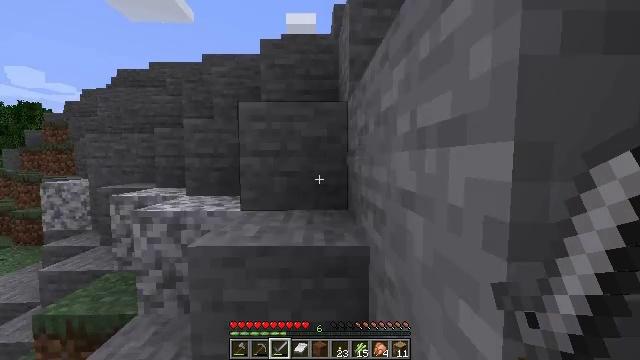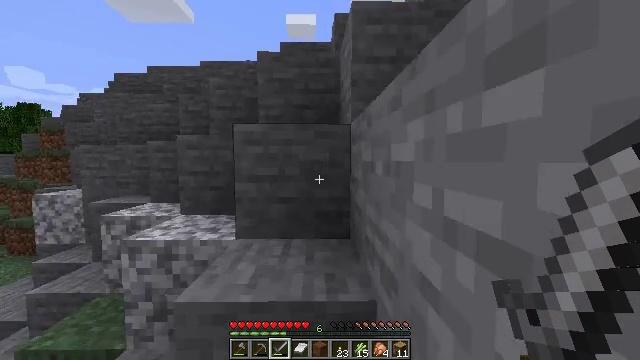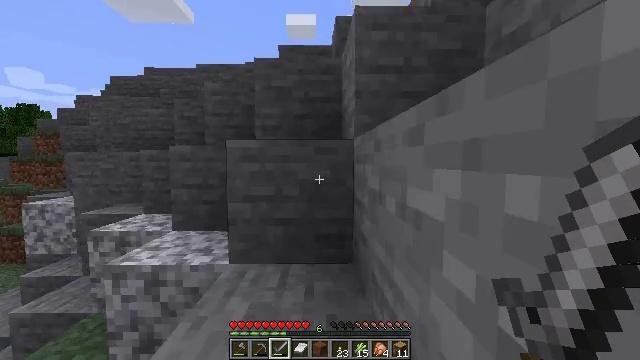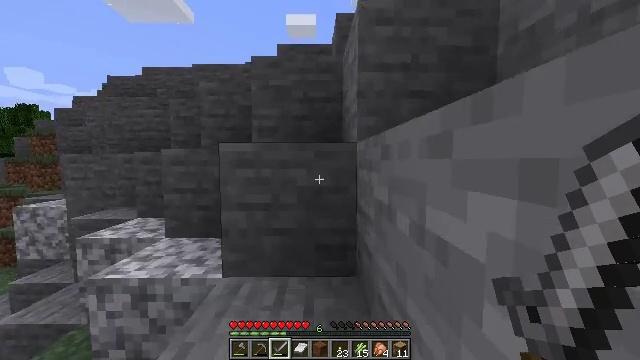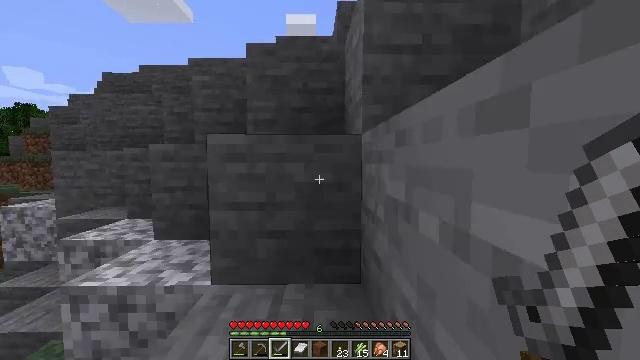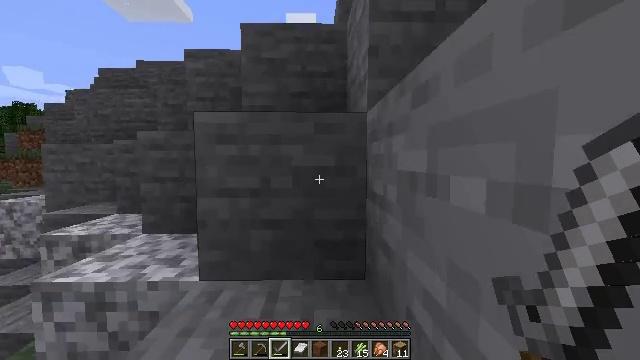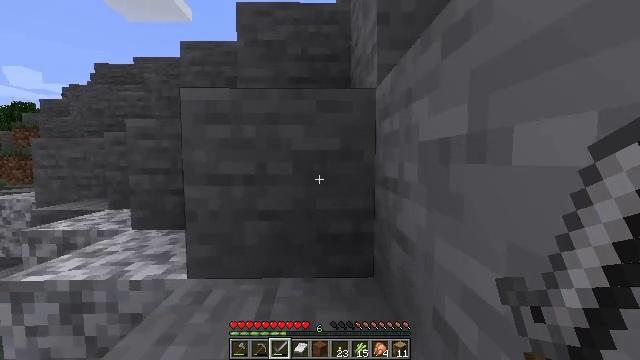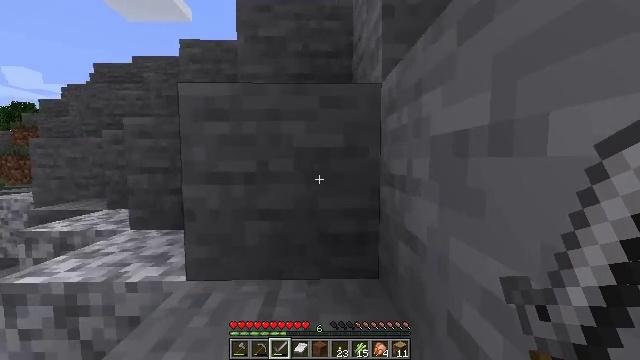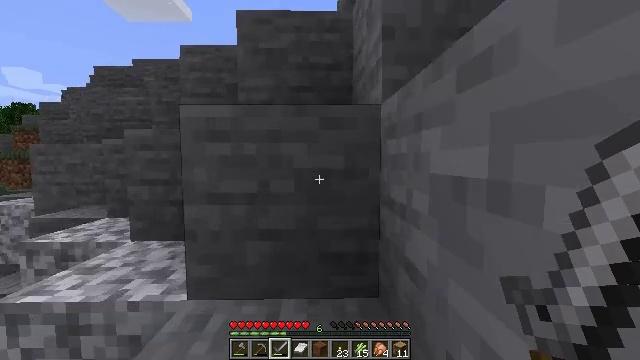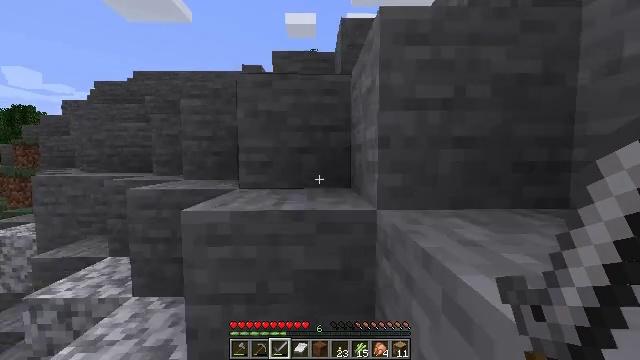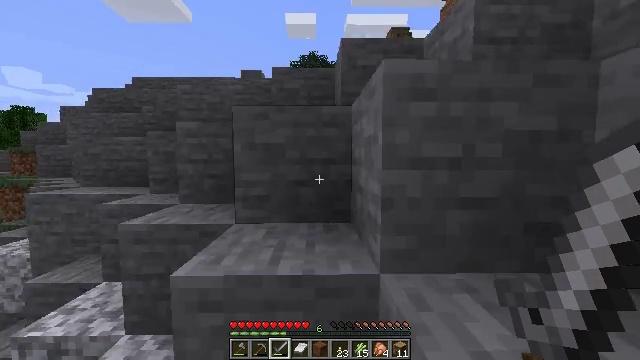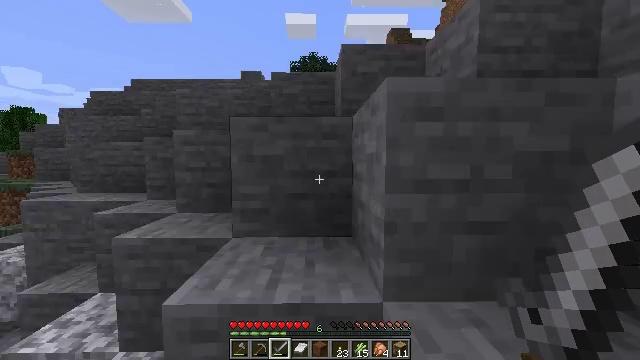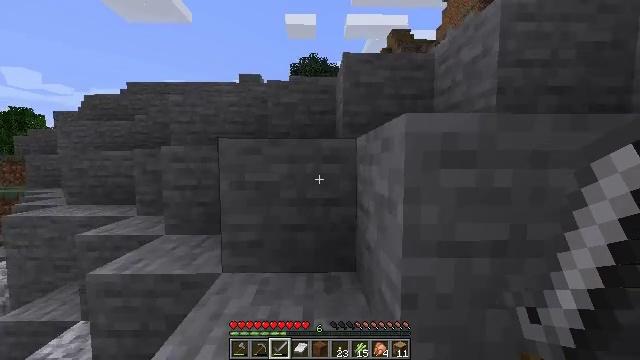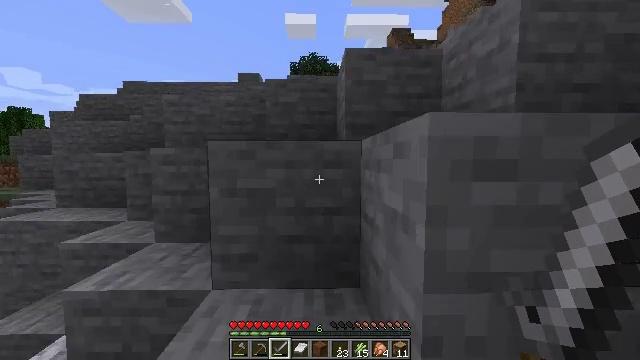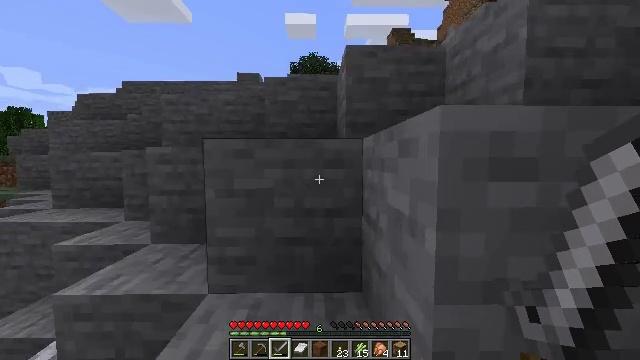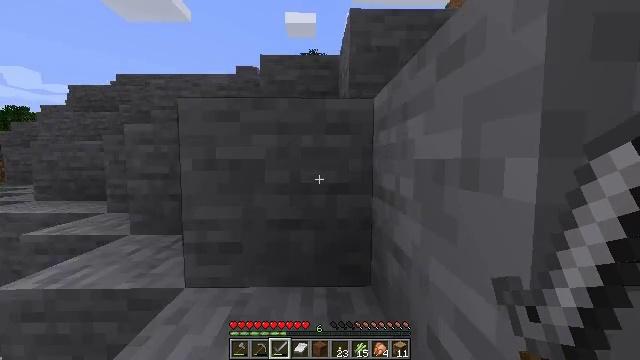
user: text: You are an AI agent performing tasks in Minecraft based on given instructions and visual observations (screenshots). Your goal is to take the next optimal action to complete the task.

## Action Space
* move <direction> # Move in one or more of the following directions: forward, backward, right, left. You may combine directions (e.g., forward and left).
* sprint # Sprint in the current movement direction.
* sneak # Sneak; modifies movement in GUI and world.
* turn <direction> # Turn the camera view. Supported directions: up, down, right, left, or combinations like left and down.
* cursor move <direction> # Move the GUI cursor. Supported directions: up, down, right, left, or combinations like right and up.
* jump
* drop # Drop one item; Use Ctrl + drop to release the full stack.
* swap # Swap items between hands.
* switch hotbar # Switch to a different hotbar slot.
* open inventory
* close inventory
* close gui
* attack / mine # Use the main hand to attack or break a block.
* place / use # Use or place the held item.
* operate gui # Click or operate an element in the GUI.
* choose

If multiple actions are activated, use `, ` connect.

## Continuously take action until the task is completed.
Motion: motion action
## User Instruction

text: Harvest a lily of the valley to use for decoration or dye.
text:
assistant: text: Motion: move forward, jump
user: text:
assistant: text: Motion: move forward, jump
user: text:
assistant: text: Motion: move forward, jump
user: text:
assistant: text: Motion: move forward, jump
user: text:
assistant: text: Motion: move forward, jump
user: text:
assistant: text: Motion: move forward, jump
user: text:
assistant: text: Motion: move forward, jump
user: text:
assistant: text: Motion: move forward, jump
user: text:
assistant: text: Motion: move forward, jump
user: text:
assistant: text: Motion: move forward, jump
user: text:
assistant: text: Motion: move forward, jump
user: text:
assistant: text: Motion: move forward, jump
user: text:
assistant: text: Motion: move forward, jump
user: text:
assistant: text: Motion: move forward, jump
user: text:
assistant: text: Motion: move forward, jump
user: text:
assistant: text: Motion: move forward, jump
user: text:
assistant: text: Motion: move forward, jump
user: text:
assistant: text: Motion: move forward, jump
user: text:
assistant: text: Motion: move forward, jump
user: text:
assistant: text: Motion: move forward, jump
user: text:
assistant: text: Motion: move forward, jump
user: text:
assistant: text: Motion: move forward, jump
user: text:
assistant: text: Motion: move forward, jump
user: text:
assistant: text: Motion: move forward, jump
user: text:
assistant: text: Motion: move forward, jump
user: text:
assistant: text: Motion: move forward, jump
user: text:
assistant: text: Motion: move forward, jump
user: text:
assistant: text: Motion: move forward, jump
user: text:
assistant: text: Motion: move forward, jump
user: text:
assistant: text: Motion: move forward, jump